Question: I am quite new with the Multi-Device Hybrid Apps and Cordova programming.
So I decided I would download a Sample from VS website
I downloaded all the three (WinJS, AngularJS , BackboneJS ), but none of them work when I try to build them.
Here is the error I get:
'''
1>------ Build started: Project: AngularJSToDo, Configuration: Debug Android ------
1>C:\Program Files (x86)\MSBuild\Microsoft\VisualStudio\v12.0\TypeScript\Microsoft.TypeScript.targets(95,5): warning : The TypeScript Compiler was given no files for compilation, so it will skip compiling.
1>C:\Users\#####\AppData\Roaming\npm\node_modules\vs-mda-targets\Microsoft.MDA.targets(158,5): error : Error installing local npm package.
========== Build: 0 succeeded, 1 failed, 0 up-to-date, 0 skipped ==========
========== Deploy: 0 succeeded, 0 failed, 0 skipped ==========
'''

I Installed all the components in Multi-Device Hybrid Apps Installation and don't know what am I missing.
I would like to request your help with this problem.
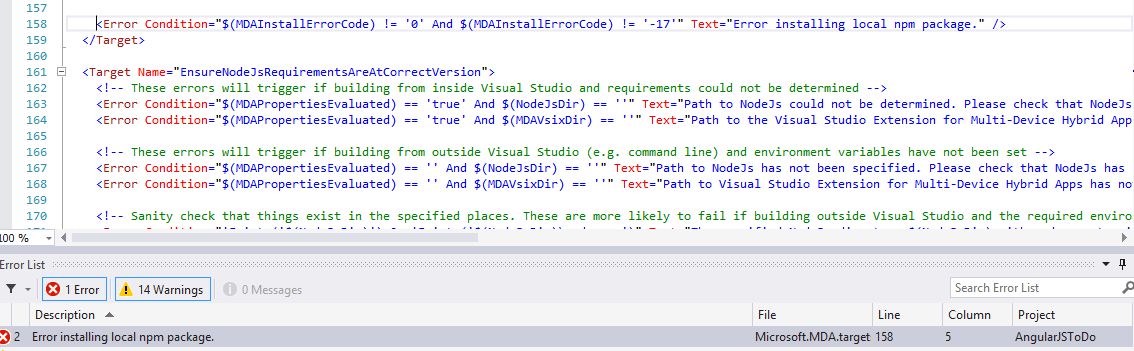
Answer: It looks like the MDA targets did not get installed properly. You can uninstall them and create a new project which should trigger a reinstall, or if that still doesn't work you can install them manually by following the instructions in this <URL>.